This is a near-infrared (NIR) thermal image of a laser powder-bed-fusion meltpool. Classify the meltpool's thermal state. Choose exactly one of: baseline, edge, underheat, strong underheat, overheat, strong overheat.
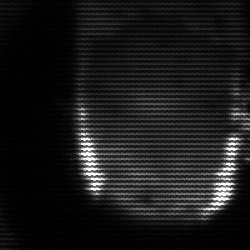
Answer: baseline